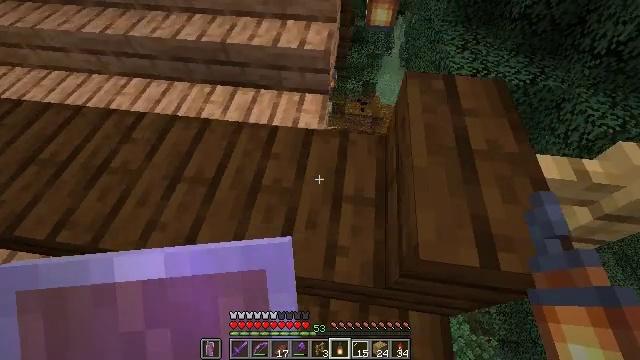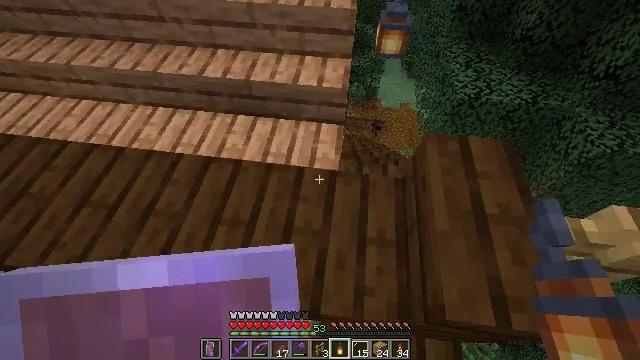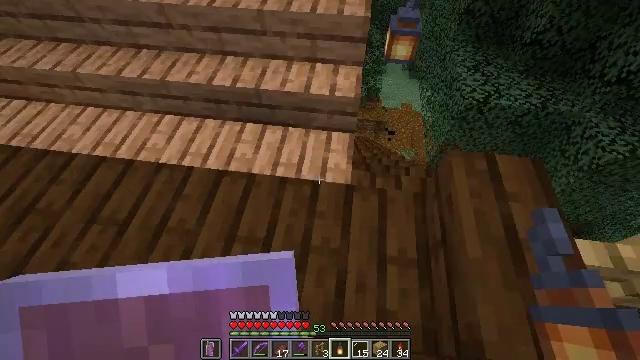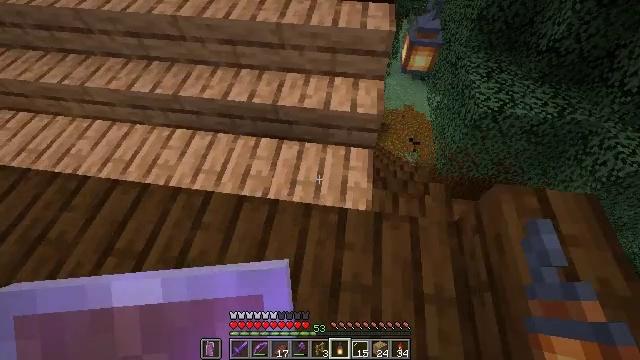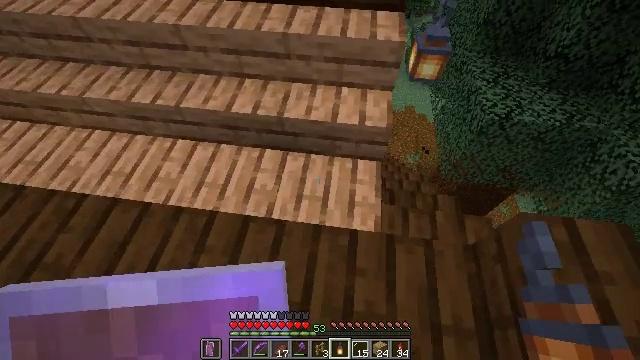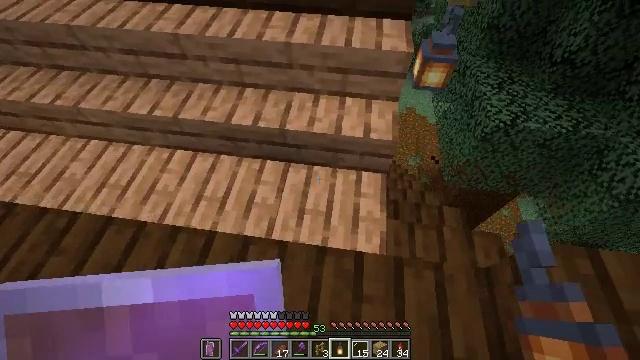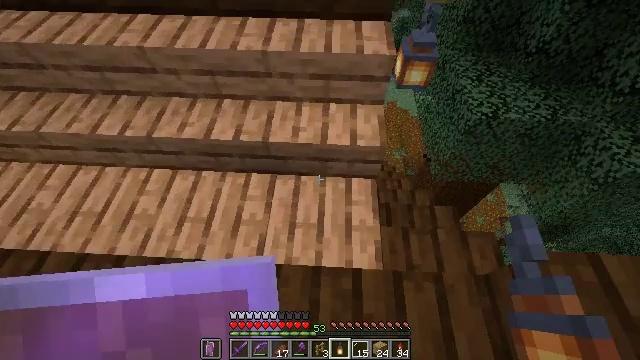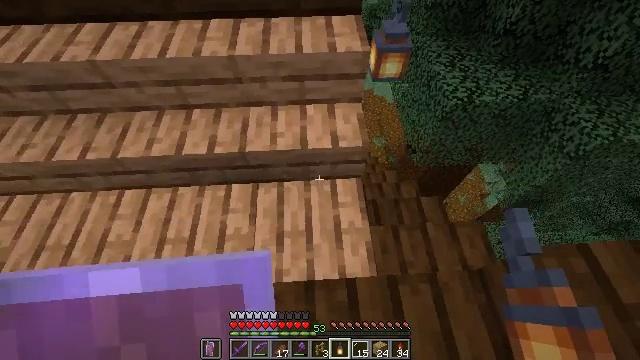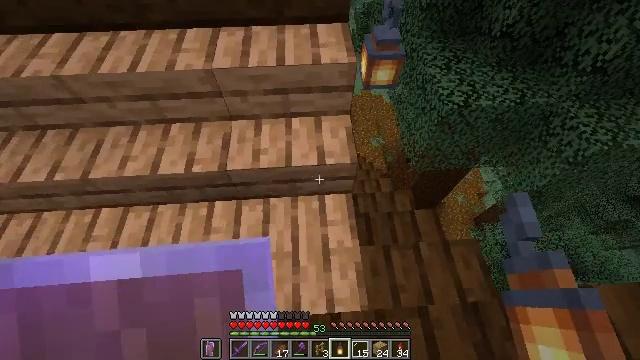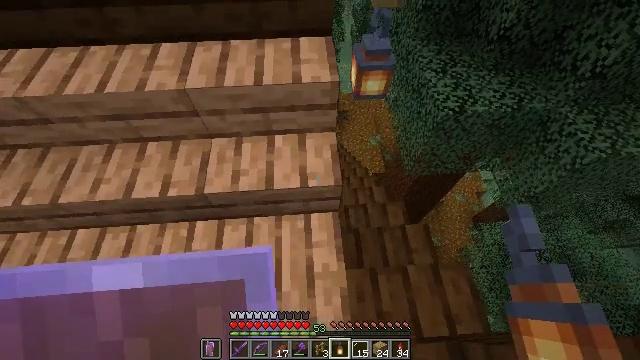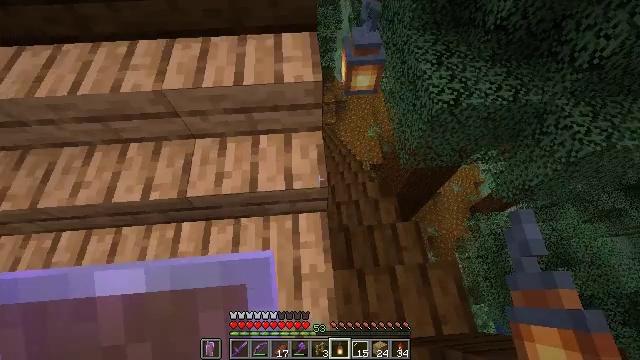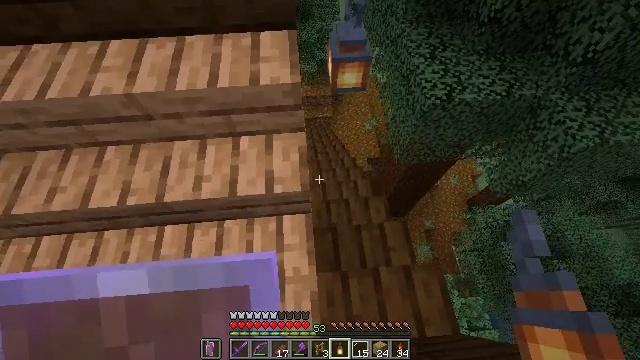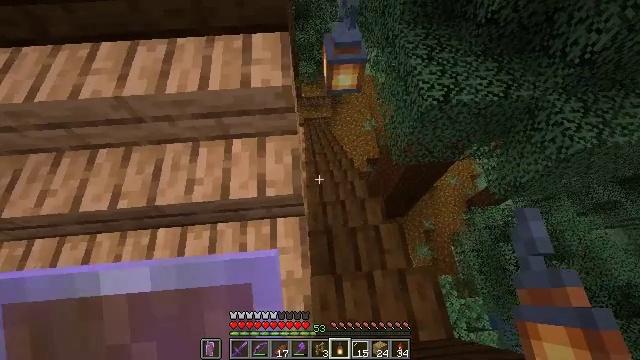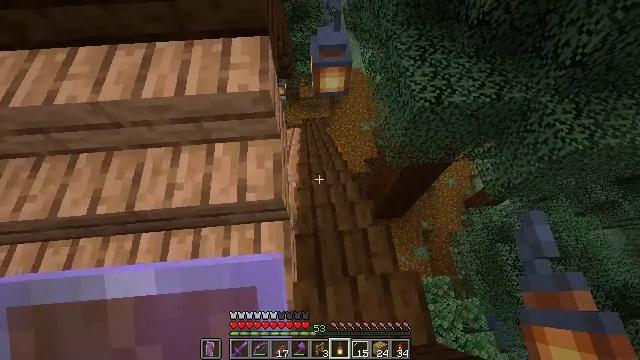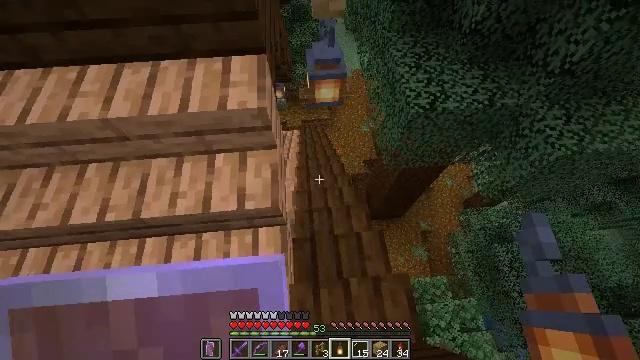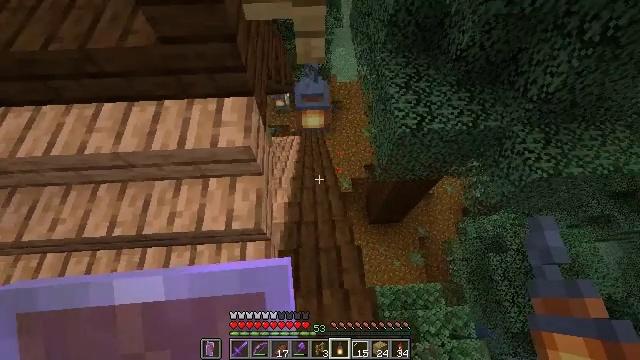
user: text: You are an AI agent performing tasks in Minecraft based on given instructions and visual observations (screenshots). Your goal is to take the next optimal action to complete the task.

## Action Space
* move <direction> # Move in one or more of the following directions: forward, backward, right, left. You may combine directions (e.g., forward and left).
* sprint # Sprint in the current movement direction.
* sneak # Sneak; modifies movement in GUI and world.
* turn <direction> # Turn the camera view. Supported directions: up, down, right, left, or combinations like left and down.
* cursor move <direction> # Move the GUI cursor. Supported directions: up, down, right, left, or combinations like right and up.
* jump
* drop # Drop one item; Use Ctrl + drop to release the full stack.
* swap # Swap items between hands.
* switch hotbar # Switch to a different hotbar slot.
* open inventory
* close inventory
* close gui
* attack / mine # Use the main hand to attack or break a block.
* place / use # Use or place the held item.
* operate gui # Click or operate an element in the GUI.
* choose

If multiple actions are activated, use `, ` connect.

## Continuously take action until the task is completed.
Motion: motion action
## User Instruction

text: Left-click to destroy the oak fence.
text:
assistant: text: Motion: move forward and move left
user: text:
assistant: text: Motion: move forward and move left
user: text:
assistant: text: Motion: move forward and move left
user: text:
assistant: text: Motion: move forward
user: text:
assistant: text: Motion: move forward
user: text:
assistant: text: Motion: move forward, turn right
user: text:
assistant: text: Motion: move forward and move right, turn right and down
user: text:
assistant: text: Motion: move forward and move right
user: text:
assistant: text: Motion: move forward and move right
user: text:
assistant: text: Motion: move right, turn down
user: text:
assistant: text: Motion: turn down
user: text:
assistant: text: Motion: no_op
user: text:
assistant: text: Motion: move right
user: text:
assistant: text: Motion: move right
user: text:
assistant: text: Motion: move forward and move right, turn left
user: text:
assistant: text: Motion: move forward, turn left
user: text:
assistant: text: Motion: move forward, turn left
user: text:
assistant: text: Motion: move forward, turn left
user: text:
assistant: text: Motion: move forward, turn left
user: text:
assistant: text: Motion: move forward, turn left
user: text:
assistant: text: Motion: move forward, turn left and up
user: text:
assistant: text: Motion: move forward, turn left
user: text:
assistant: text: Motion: move forward
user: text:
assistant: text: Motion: move forward
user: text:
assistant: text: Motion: move forward, turn left
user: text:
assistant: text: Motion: move forward, turn left
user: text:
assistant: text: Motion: move forward, turn left and up
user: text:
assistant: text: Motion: move forward, turn left
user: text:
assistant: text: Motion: move forward, turn left
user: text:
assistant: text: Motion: no_op